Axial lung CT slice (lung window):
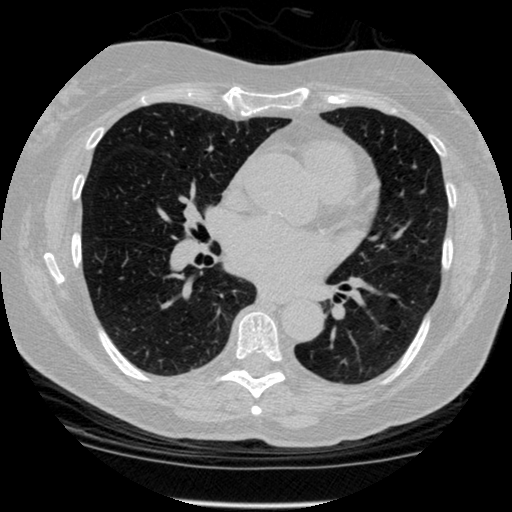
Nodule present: no